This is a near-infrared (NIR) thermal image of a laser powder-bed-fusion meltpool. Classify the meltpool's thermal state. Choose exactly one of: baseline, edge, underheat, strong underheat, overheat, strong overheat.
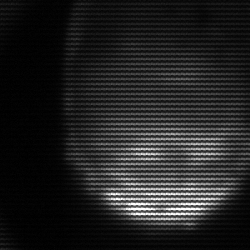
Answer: edge